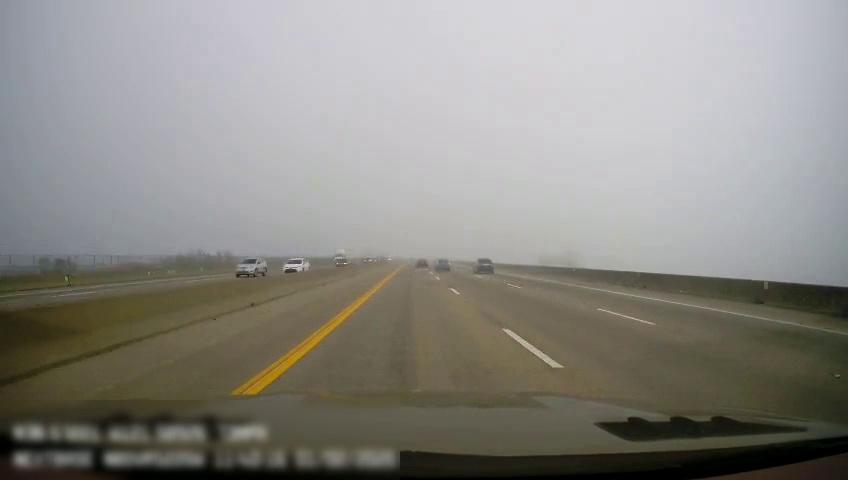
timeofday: Day
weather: Cloudy
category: Drivable Space
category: Drivable Space
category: Vehicles | Car
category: Vehicles | Car
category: Vehicles | Truck
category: Vehicles | Car
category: Vehicles | Car
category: Vehicles | Car
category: Vehicles | Car
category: Lanes | Current Lane
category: Lanes | Current Lane
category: Lanes | Alternate Lane
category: Lanes | Alternate Lane
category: Lanes | Alternate Lane
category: Lanes | Opposite Lane
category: Lanes | Opposite Lane